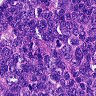
Metastatic tissue present: no